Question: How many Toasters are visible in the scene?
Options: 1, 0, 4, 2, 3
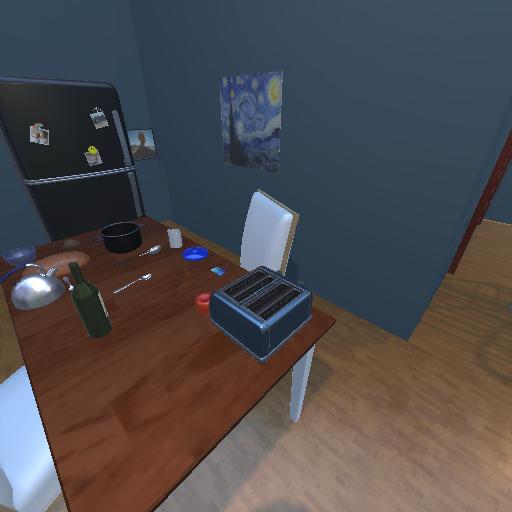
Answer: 1